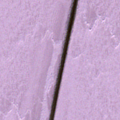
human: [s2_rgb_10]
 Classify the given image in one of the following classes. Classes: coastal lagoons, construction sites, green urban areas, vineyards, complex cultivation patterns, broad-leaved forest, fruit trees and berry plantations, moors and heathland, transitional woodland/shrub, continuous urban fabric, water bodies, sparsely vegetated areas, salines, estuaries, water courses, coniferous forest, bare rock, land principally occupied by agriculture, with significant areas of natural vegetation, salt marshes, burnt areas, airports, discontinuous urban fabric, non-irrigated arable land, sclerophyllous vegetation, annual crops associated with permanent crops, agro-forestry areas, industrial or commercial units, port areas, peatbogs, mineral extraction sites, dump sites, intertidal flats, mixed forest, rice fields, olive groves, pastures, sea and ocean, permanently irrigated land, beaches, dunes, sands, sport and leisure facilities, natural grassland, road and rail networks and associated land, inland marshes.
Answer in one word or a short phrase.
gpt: sea and ocean